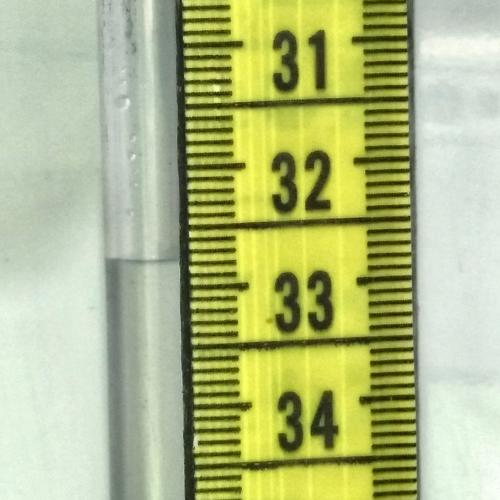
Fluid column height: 32.8 cm